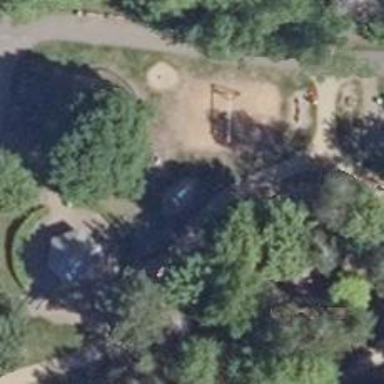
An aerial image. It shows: Playground with slide.